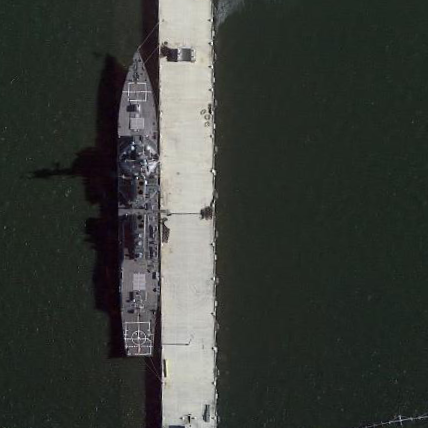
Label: destroyer